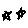
Label: star